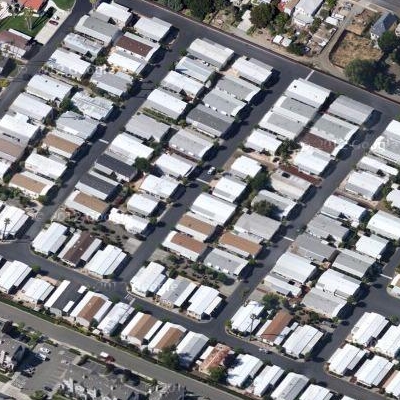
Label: Resident